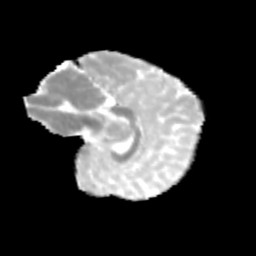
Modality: MD
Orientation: sagittal
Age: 11
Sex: female
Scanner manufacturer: siemens
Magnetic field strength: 3 T
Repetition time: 3.8 s
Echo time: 0.07 s